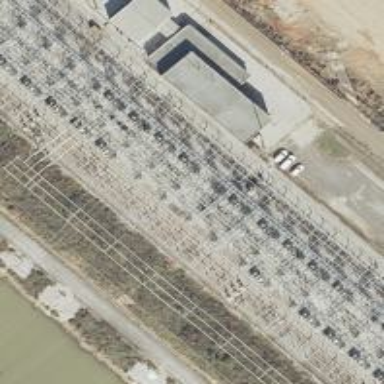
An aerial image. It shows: Switch used for power control.